Question: I have a list of Points with 50 elements, I wanted to sort them so I used orderby thenby to, but my output seems to be wrong. The first elements are sorted in accordingly, but the next ones are wrong, here is a screen shot.

The 1st five data where sorted correctly, that should be what the other data would be. but the next ones are not. I don't know what is the problem.
So the next five output must be:
'''
{X=249, Y=198}
{X=249, Y=308}
{X=249, Y=413}
{X=249, Y=519}
{X=249, Y=629}
'''
My list is a PointF list:
'''
List<PointF> points = new List<PointF>();
'''
Here is my code:
'''
points = points.OrderBy(c => c.X).ThenBy(c => c.Y).ToList();
'''
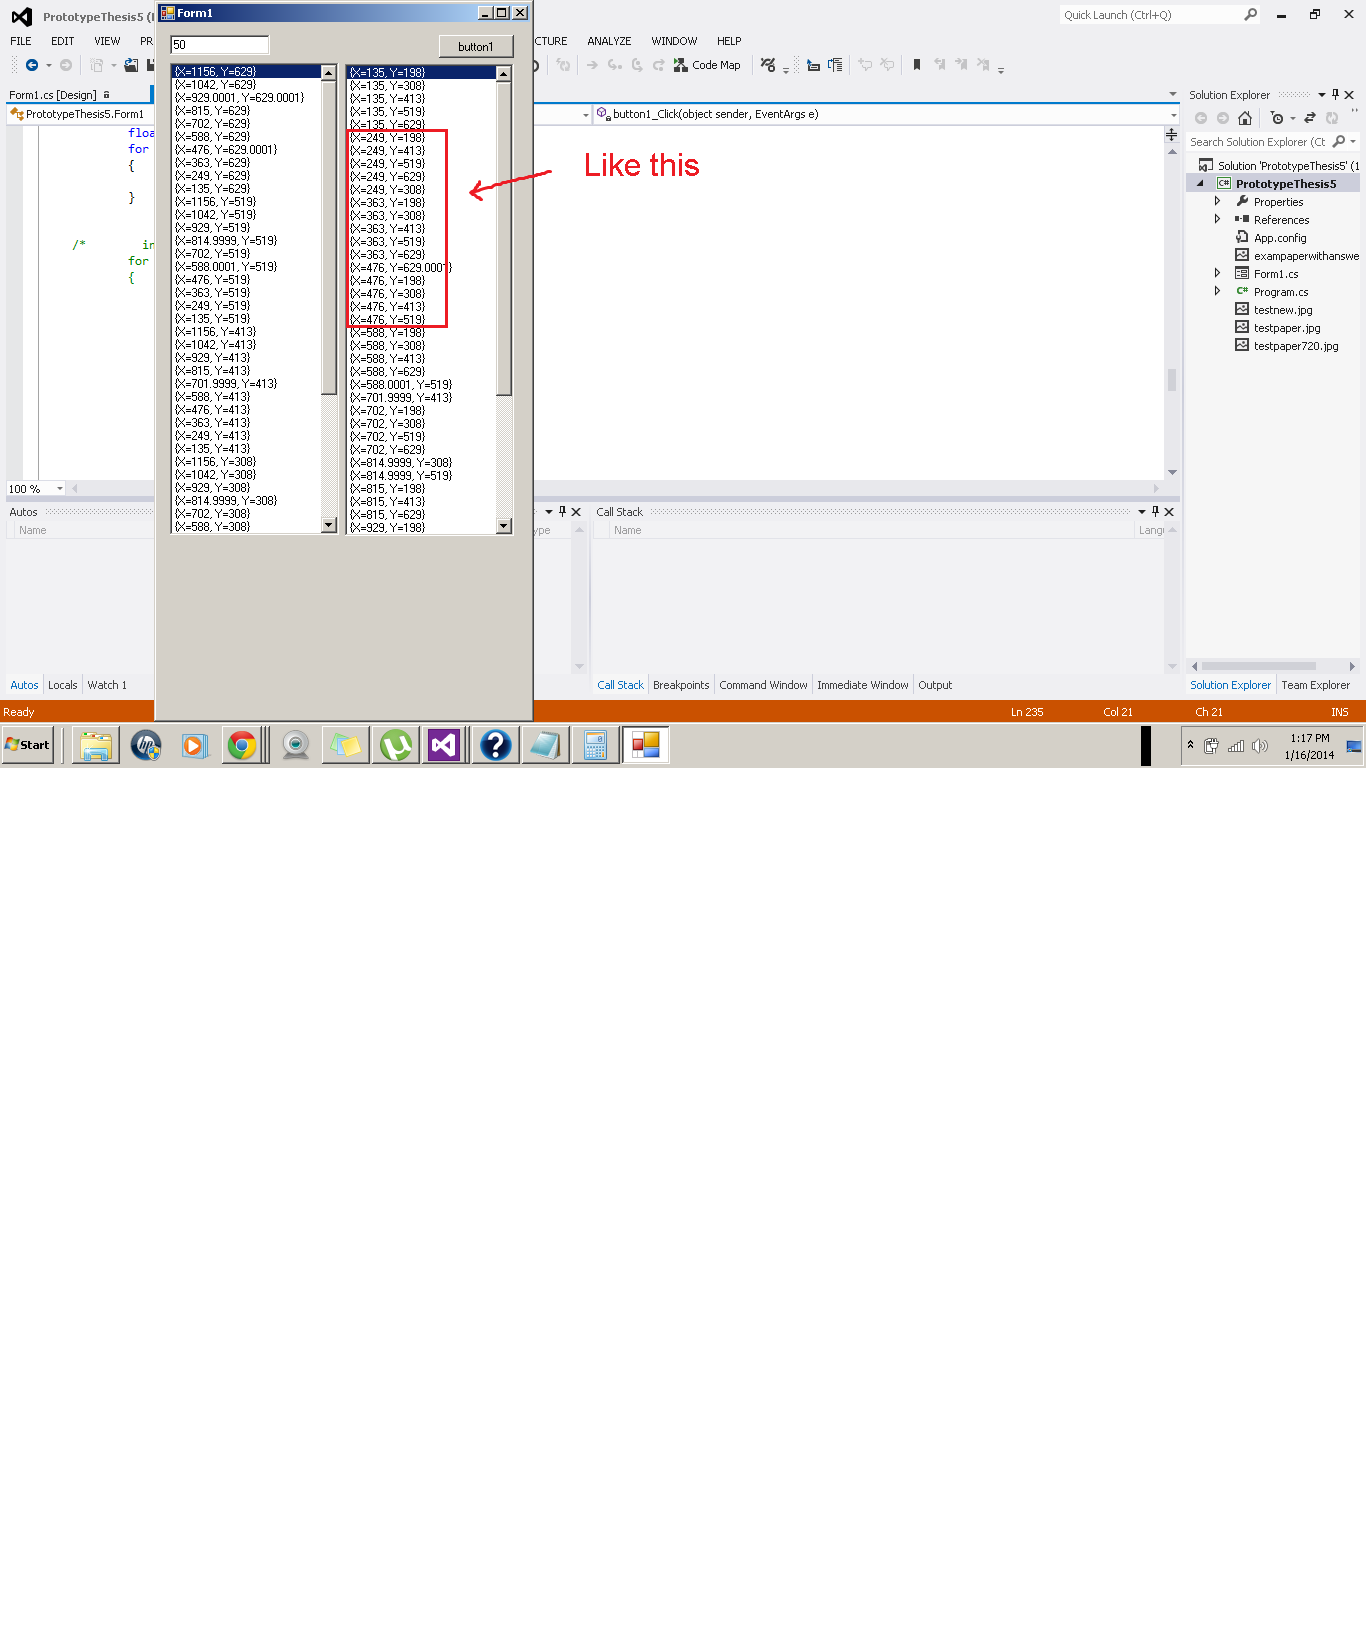
Answer: Please verify that your points' X values are indeed equal. I assume both '249' and '249.000001' may get rendered as "249" in a listbox, but will not be equal for the ordering purposes.
I suggest changing your code to
'''
points = points.OrderBy(c => Math.Round(c.X)).ThenBy(c => c.Y).ToList();
'''
and seeing if the problem is gone.
if your coordinates are expected to be non-integers, switch to comparing with specified precision:
'''
var precision = 0.001; // choose the value that suits you. If the tow values are different by less than this amount, the values are considered equal.
points = points.OrderBy(c => Math.Round(c.X / precision)).ThenBy(c => c.Y).ToList();
'''
Also, instead of using 'Round(c.X)' you could use '(int)c.X', since your comments indicate that this is how you output your values to the listbox.